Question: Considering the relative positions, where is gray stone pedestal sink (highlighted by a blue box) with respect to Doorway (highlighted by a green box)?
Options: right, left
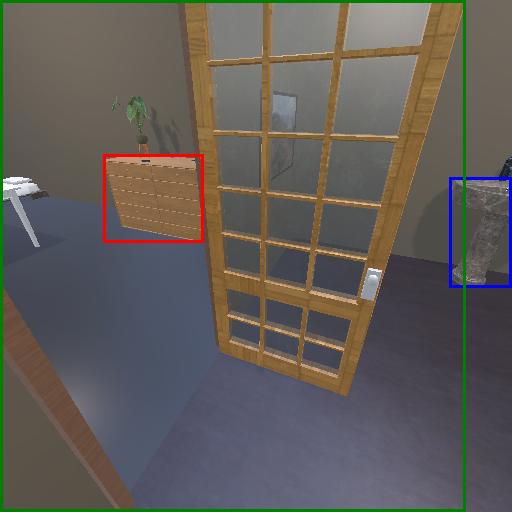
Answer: right